Question: I have two tables in my db and it is one to many connection with other as shown below

In kvves_units table I will get ''name'' from the 'GET' Method
now I want to have all value from the 'kvves_units' and 'kvves_members' according to the name of the 'kvves_units'
I'm using the code something like this
'''
$kvvesDetails = $conn->prepare( "SELECT u.id, u.name, u.phone, u.email, u.address, m.name, m.designantion, m.phone, m.email, m.imageFROM kvves_units AS u JOIN kvves_members AS m ON m.unit_id = u.id WHERE 'name' = $committee");
'''
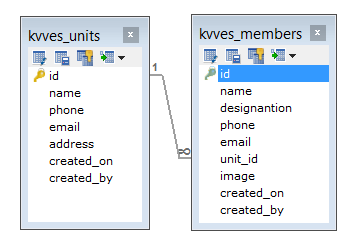
Answer: This is a standard join:
'''
$kvvesDetails = $conn->prepare( "SELECT u.id, u.name, u.phone, u.email, u.address, m.name, m.designantion, m.phone, m.email, m.image FROM kvves_units AS u JOIN kvves_members AS m ON m.unit_id = u.id WHERE name = '$committee'"
'''